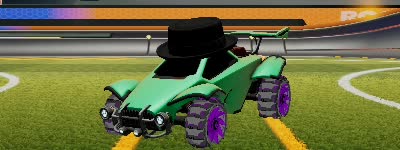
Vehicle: octane